Interaction volume radius: 5 \u00c5
Interaction volume height: 20 \u00c5
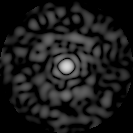
Disorder parameter: 0.8672